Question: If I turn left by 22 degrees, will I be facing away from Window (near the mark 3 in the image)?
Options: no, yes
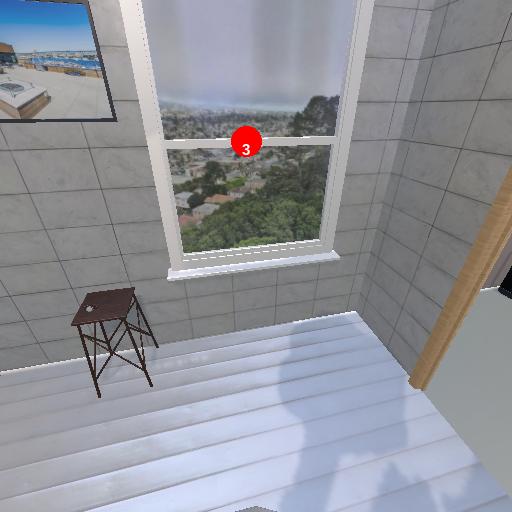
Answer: no